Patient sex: M
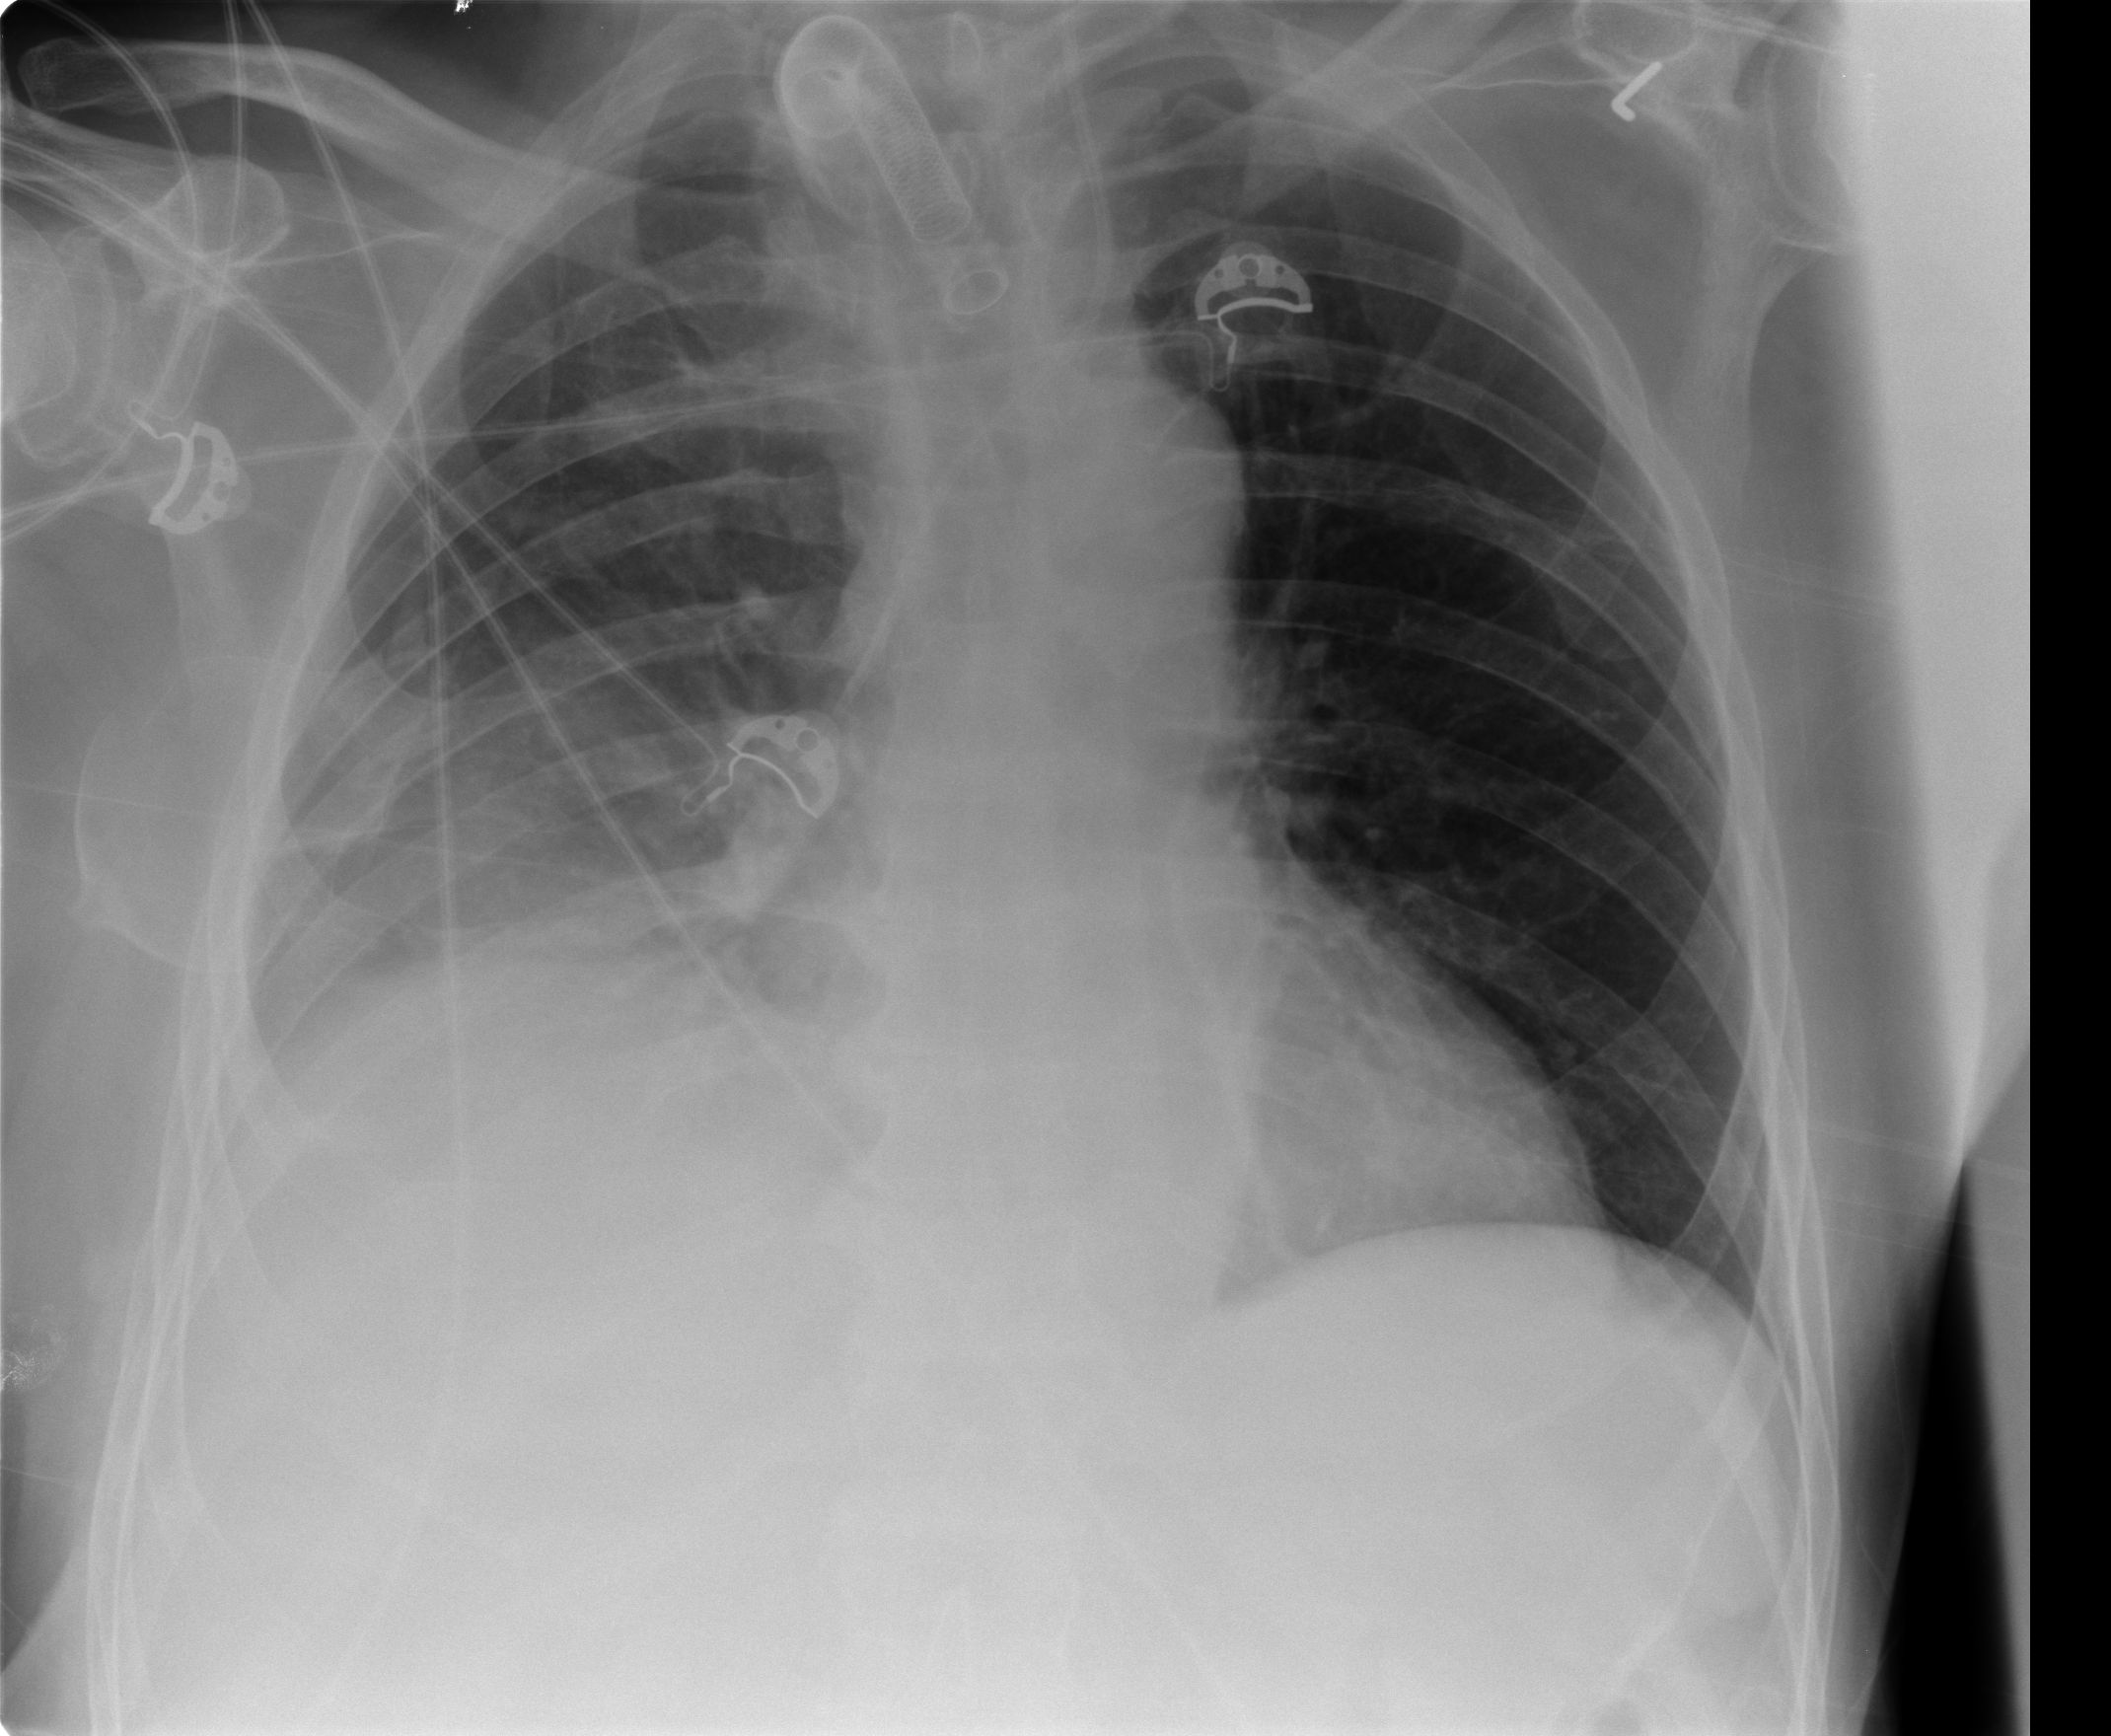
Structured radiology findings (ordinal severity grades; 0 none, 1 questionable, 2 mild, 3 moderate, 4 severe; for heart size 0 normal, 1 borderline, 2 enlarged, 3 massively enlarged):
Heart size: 0
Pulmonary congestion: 0
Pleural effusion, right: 2
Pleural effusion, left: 0
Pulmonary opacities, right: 0
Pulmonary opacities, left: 0
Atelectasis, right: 2
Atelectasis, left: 0